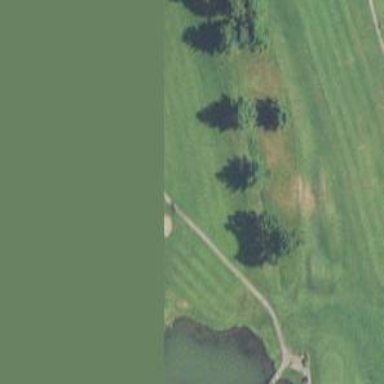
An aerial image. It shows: Golf hole.